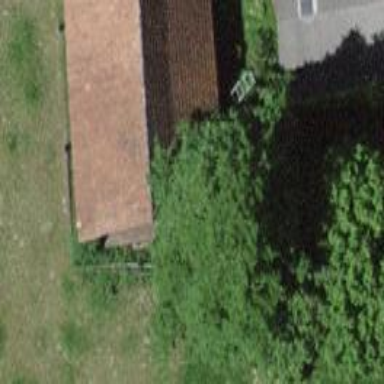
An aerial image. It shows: Barn.